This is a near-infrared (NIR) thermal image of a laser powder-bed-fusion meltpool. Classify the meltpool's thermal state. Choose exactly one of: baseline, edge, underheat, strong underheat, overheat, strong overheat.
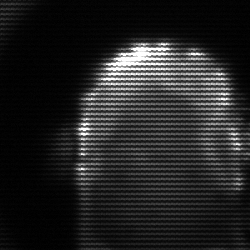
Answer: baseline